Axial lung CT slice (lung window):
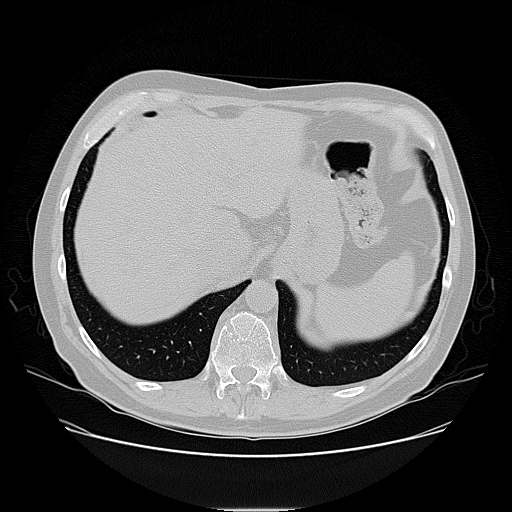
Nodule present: no